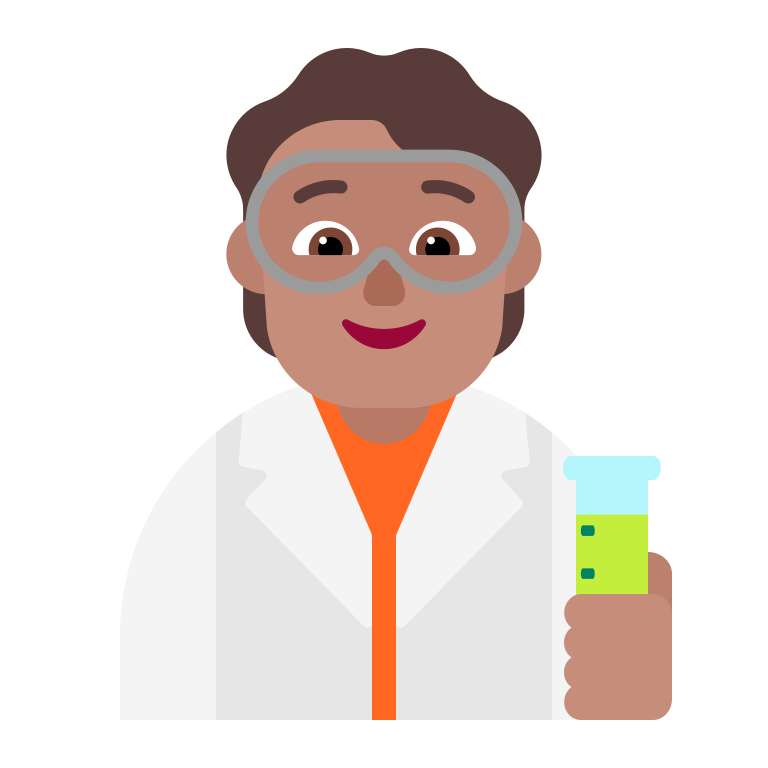
scientist flat